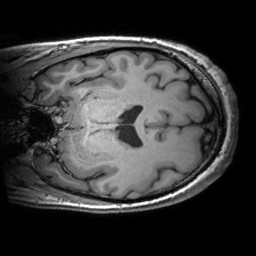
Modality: T1w
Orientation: coronal
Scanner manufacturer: siemens
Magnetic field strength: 3 T
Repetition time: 2.53 s
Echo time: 0.00299 s